Aerial crown-view tile of a tropical tree (Barro Colorado Island, Panama), acquired 20241014:
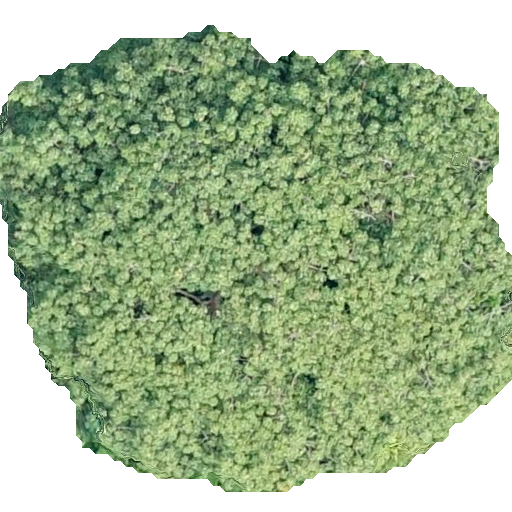
Species: Sterculia apetala
GBIF accepted scientific name: Sterculia apetala
Crown area: 297.483 m²